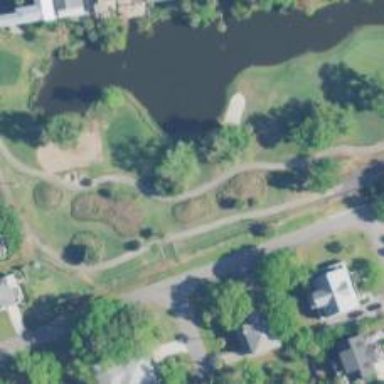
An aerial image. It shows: Pathway for golfing.